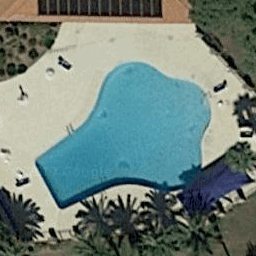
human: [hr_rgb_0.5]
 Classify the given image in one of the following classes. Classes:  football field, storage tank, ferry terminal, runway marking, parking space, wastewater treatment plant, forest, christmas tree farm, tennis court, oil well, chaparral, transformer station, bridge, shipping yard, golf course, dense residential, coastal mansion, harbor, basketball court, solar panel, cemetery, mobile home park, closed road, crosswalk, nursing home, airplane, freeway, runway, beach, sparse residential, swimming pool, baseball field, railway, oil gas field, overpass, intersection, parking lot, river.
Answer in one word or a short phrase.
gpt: swimming pool